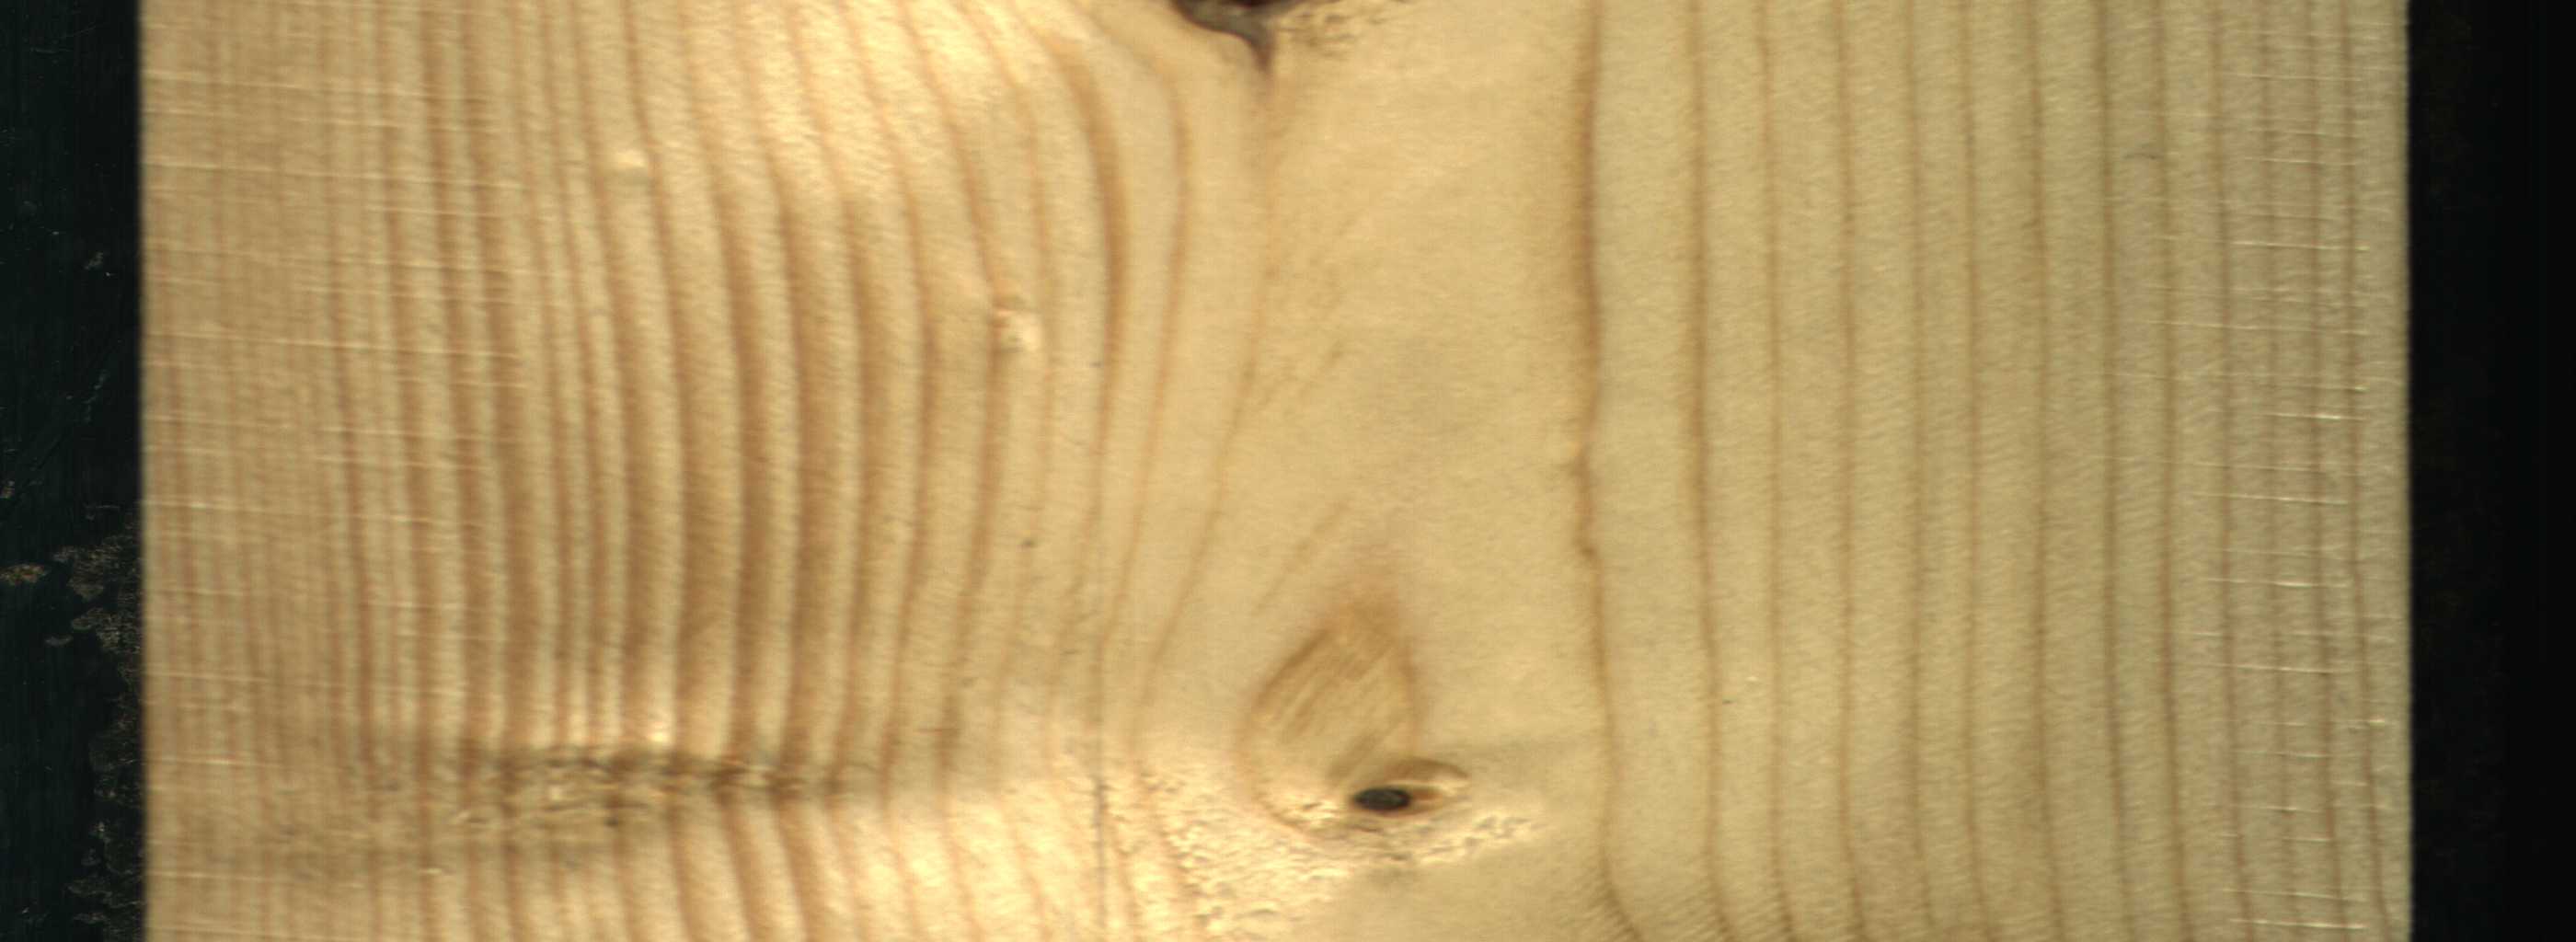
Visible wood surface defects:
Dead_Knot
Dead_Knot